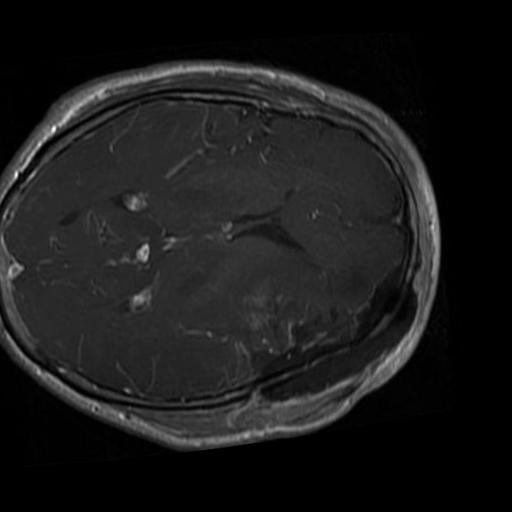
Label: brain_glioma